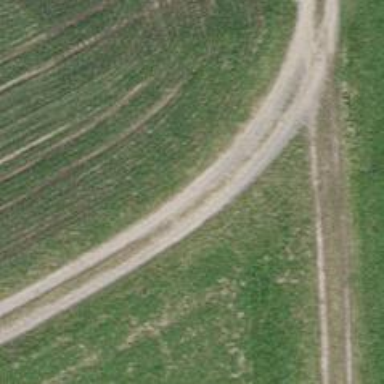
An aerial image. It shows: Gravel track with grade 2 tracktype.